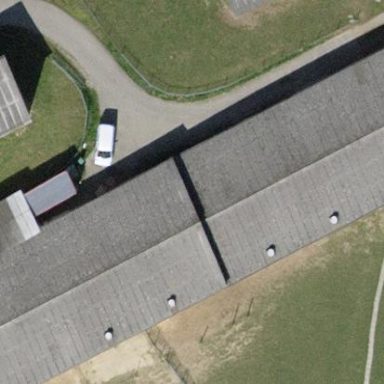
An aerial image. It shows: Gabled farm auxiliary building with grey roof.